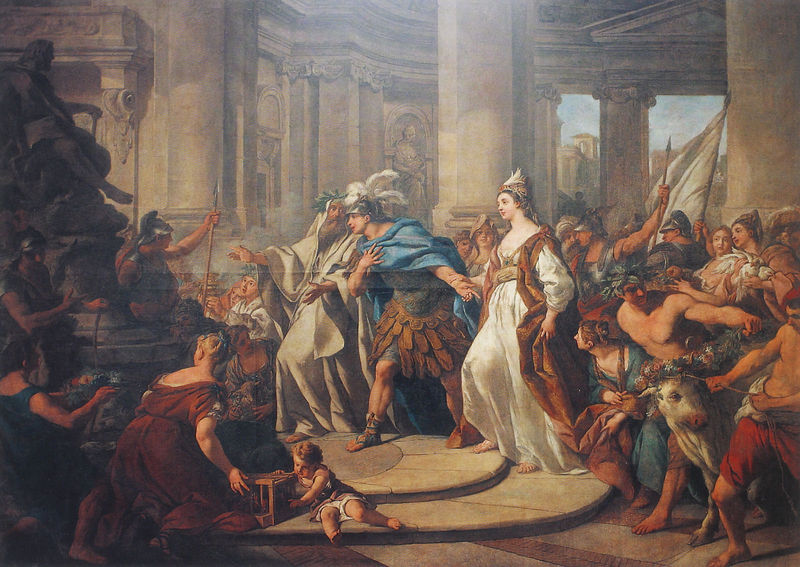
Titel: Jason und Medea im Tempel des Jupiter, (auch genannt: Die Hochzeitsfeier von Jason und Kreus)
Künstler: Jean - Francois de Troy
Institution: Clermont-Ferrand, Musée des Beaux-Arts
Schlagwörter: blau, feder, gemälde, gott, gruppe, mann, umhang, weiß, frauen, menschen, blumen, bunt, frau, kleid, marmor, männer, raum, säule, säulen, rot, schleier, versammlung, alt, architektur, federn, historie, mantel, gewänder, kind, klassizismus, brunnen, skulptur, statue, farbig, fahne, flagge, zug, giebel, farbe, kuh, platz, saal, treppe, weiße flagge, lanze, soldaten, braut, spielen, stufen, halle, antike, religion, soldat, helm, kranz, lorbeerkranz, menschenmenge, rüstung, rom, helme, antik, zeus, krieger, prinz, blumenkranz, menschengruppe, poussin, umhänge, tempel, speer, käfig, ochse, stier, klassik, dornenkranz, europa, klassizistisch, blauer mantel, siegeszug, fahen, prinzesin